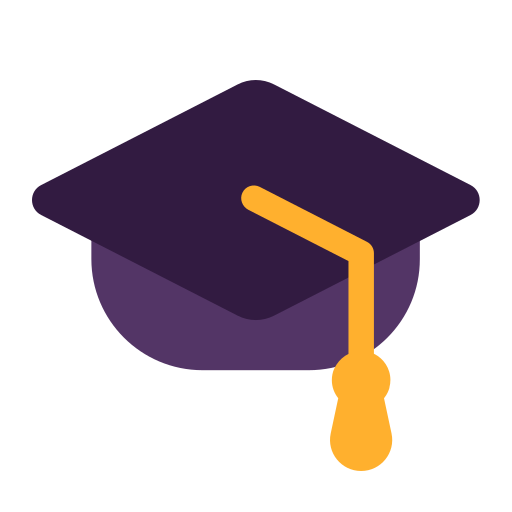
graduation cap flat